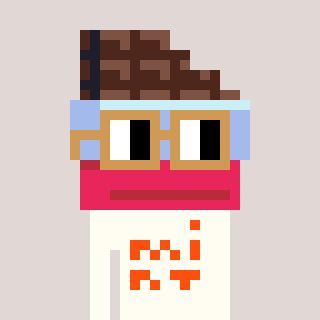
a pixel art character with square brown glasses, a chocolate-shaped head and a grayscale-colored body on a warm background